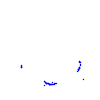
Particle: kaon